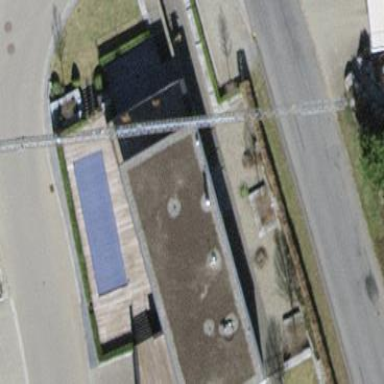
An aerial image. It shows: Detached building with flat roof.